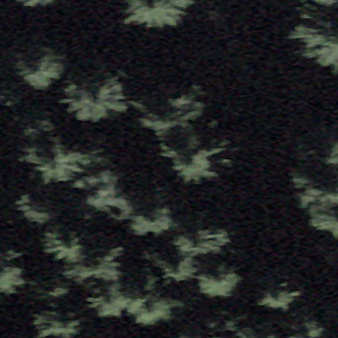
Label: other